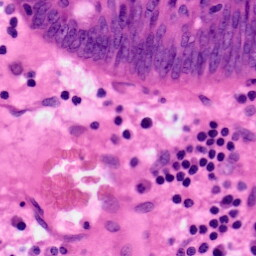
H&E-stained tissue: Colon